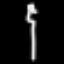
Label: fork